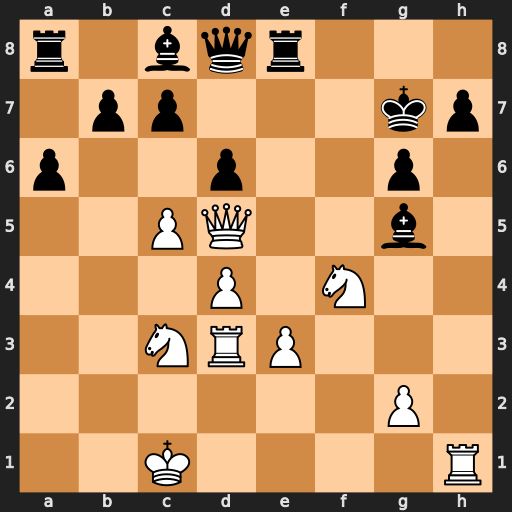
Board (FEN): r1bqr3/1pp3kp/p2p2p1/2PQ2b1/3P1N2/2NRP3/6P1/2K4R
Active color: w
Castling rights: -
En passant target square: -
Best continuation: Rxh7+ Kxh7 Qf7+ Kh6 Qxg6#